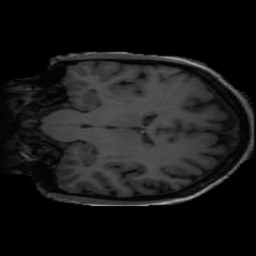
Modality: T1w
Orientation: coronal
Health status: ill
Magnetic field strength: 3 T